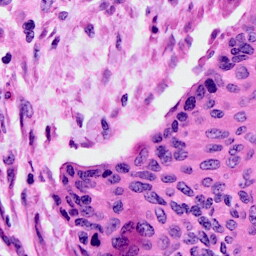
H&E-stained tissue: Cervix